Field crop: maize
Growth stage: 1
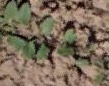
Species: convolvulus